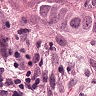
Metastatic tissue present: yes